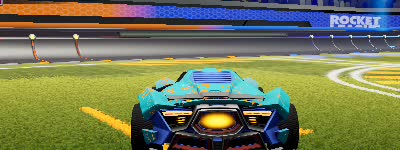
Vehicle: werewolf